RGB frame:
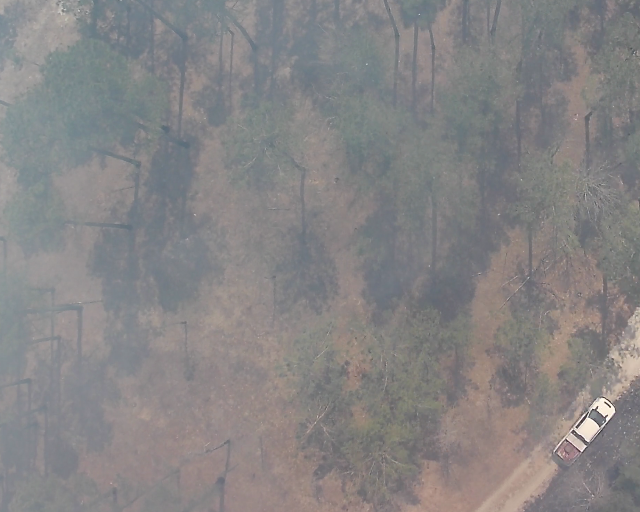
Thermal frame:
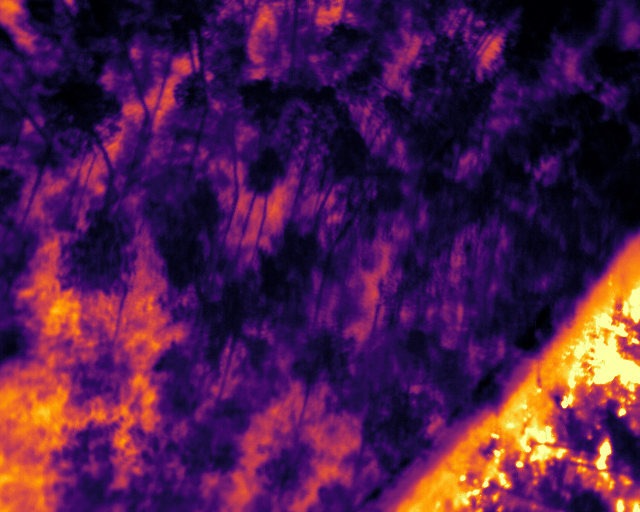
Captured: 2026-02-27 02:41:08
Pixels at or above 80 °C: 864 (fraction of frame: 0.002637)